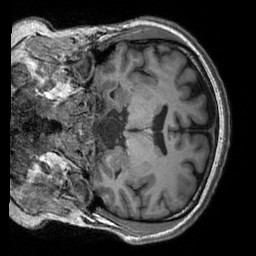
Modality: T1w
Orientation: coronal
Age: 29
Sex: male
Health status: healthy
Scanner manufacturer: siemens
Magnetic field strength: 3 T
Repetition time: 2.3 s
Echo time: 0.00303 s